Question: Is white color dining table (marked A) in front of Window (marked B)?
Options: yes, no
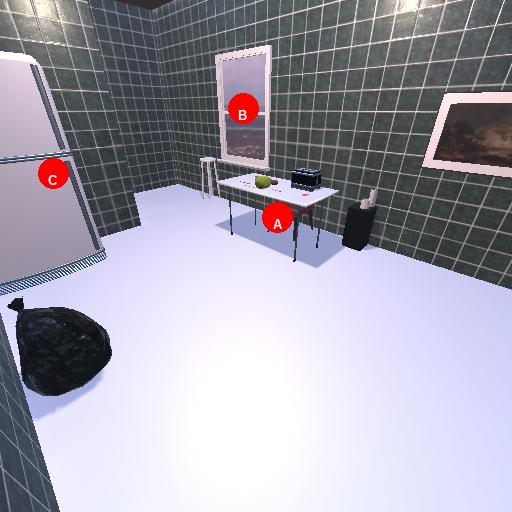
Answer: yes